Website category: university
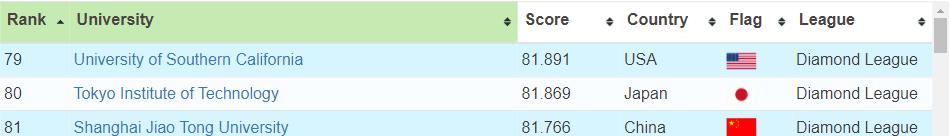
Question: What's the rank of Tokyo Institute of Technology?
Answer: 80

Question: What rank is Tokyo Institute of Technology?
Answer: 80

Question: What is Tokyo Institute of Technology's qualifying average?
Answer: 80

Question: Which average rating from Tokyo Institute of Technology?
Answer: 80

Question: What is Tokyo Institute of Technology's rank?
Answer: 80

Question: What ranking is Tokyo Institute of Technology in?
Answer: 80

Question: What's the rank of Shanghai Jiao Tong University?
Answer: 81

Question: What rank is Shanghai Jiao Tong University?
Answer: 81

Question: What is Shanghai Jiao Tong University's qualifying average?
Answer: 81

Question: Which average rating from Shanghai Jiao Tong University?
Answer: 81

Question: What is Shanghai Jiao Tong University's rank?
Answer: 81

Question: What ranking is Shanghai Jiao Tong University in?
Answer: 81

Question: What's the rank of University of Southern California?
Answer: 79

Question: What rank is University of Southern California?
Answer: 79

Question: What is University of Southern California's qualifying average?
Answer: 79

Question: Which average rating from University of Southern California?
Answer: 79

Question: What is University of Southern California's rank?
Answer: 79

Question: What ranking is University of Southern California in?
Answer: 79

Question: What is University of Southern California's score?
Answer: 81.891

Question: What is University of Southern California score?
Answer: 81.891

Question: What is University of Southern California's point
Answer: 81.891

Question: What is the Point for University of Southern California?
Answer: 81.891

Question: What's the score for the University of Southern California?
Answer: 81.891

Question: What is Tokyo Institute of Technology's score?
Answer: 81.869

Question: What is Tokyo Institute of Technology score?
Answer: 81.869

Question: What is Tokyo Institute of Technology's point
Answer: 81.869

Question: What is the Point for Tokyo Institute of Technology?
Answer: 81.869

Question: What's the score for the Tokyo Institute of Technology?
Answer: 81.869

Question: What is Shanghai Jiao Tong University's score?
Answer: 81.766

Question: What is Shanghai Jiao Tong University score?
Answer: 81.766

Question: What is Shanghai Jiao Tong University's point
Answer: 81.766

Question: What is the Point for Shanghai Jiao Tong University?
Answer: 81.766

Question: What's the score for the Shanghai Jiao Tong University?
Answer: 81.766

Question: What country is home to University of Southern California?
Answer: USA

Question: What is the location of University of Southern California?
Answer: USA

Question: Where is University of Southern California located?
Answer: USA

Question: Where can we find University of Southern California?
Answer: USA

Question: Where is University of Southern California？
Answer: USA

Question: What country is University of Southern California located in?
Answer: USA

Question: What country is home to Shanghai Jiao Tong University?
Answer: China

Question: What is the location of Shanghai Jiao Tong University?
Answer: China

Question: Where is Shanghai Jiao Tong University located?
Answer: China

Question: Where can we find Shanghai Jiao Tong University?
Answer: China

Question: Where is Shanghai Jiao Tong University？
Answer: China

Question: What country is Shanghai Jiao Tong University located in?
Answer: China

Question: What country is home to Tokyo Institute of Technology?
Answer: Japan

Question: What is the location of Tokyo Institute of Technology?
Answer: Japan

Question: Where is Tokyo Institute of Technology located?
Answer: Japan

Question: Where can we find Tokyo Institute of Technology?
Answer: Japan

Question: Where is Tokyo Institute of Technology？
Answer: Japan

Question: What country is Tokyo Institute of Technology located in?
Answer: Japan

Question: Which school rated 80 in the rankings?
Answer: Tokyo Institute of Technology

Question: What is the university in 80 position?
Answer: Tokyo Institute of Technology

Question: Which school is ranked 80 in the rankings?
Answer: Tokyo Institute of Technology

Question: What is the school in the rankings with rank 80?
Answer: Tokyo Institute of Technology

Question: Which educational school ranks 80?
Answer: Tokyo Institute of Technology

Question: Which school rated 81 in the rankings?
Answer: Shanghai Jiao Tong University

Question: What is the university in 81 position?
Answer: Shanghai Jiao Tong University

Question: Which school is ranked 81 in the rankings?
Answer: Shanghai Jiao Tong University

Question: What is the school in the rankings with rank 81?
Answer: Shanghai Jiao Tong University

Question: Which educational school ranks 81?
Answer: Shanghai Jiao Tong University

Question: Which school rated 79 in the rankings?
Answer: University of Southern California

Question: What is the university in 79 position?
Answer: University of Southern California

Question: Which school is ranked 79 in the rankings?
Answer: University of Southern California